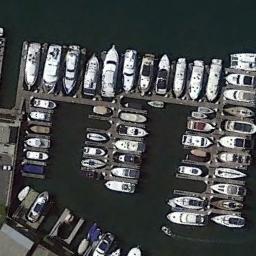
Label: harbor